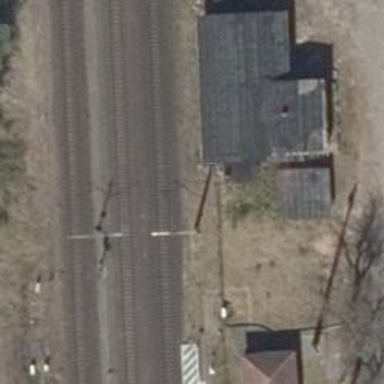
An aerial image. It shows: Milestone along the railway track with catenary mast.